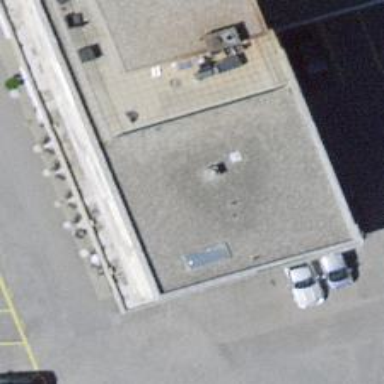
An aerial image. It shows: Restaurant.